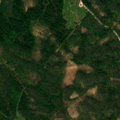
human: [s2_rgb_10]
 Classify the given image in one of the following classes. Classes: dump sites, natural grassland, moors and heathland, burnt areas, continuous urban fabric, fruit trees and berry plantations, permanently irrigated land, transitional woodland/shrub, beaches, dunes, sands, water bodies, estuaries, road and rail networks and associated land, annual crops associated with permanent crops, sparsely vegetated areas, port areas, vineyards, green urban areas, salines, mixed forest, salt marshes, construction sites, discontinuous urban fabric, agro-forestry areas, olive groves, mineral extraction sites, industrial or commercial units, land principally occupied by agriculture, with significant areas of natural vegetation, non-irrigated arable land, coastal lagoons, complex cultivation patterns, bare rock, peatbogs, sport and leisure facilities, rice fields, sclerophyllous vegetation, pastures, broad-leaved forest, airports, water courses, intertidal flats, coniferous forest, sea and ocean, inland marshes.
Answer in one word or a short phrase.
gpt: coniferous forest, mixed forest, transitional woodland/shrub